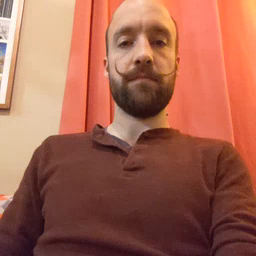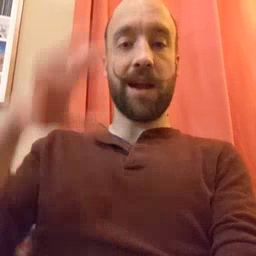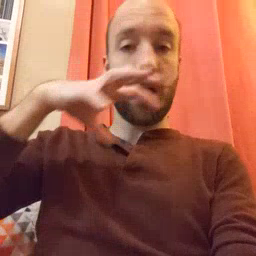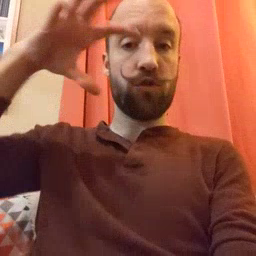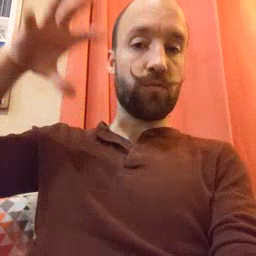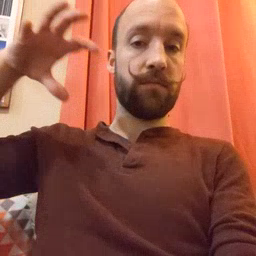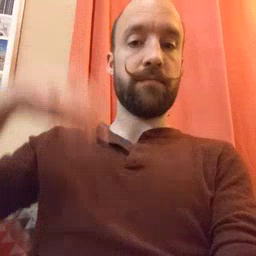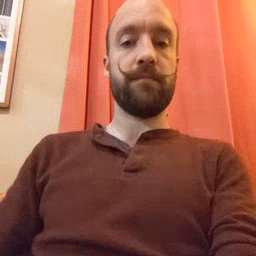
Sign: cloud